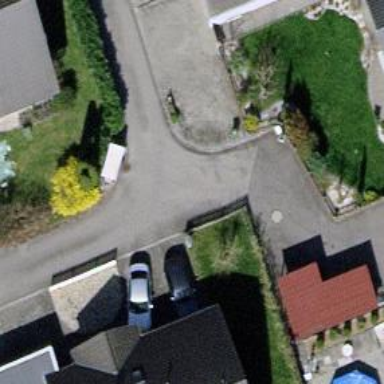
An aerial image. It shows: Smooth asphalt road in residential area.